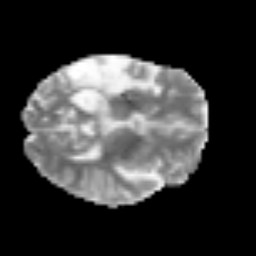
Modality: MD
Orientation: axial
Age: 62
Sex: female
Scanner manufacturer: siemens
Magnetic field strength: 3 T
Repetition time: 3.2 s
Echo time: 0.081 s